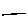
Label: line